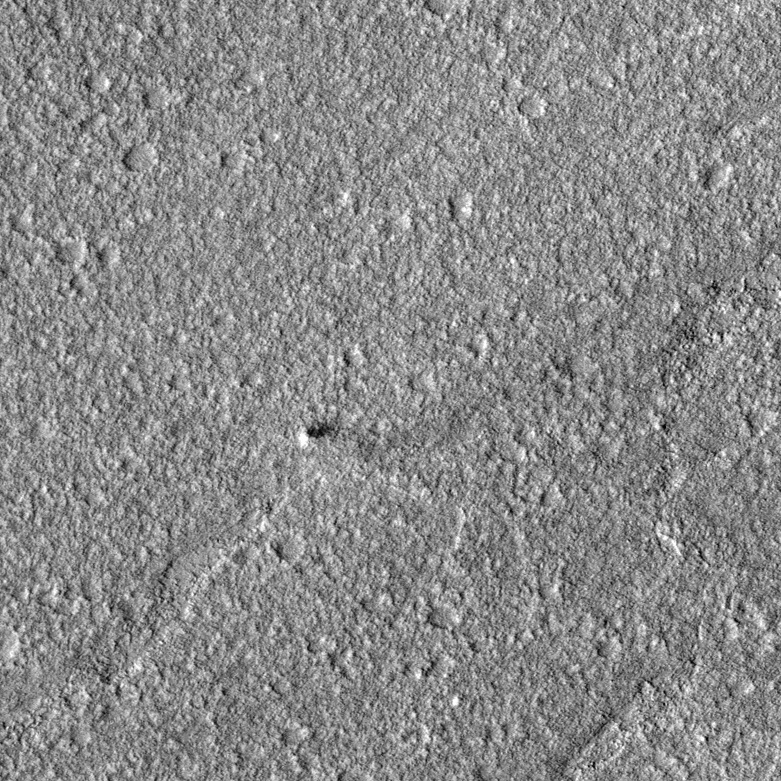
Label: dustdevil